高三 · 计数
分形几何是美籍法国数学家芒德勃罗在 20 世纪 70 年代创立的一门数学新分支,其中的“谢尔宾斯基”图形的作法为: 第一次操作是先作一个正三角形, 挖去一个“中心三角形” (即以原三角形各边的中点为顶点的三角形) ; 第二次操作是在剩下的每个小正三角形中又挖去一个“中心三角形”; 第三次操作是......按上述方法无限连续地作下去直到无穷, 最终所得的极限图形称为“谢尔宾斯基”图形 (如图所示), 按上述操作 6 次后, “谢尔宾斯基”图形中的小三角形的个数为（）

$\begin{array}{llll}\text {
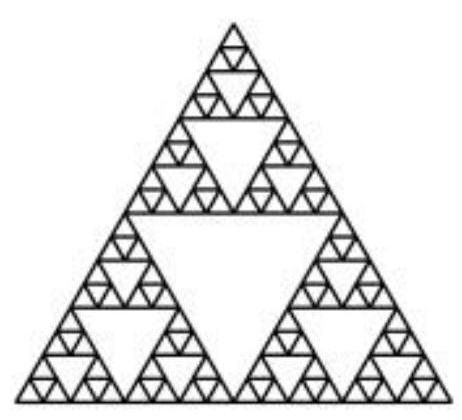
A. } 3^{4} & \text { B. } 3^{5} & \text { C. } 3^{6} & \text { D. } 3^{7}\end{array}$
答案: C
解析: 答案:C

【解析】根据题意, 第一次: 得到 $3=3^{1}$ 个;

第二次: 在 3 个里面各又挖去一个“中心三角形”, 在原来的 3 个上, 每个多了 3 个, 有 $3 \times 3=3^{2}$ 个,故第 6 次有 $3^{6}$ 个, 故选 C.